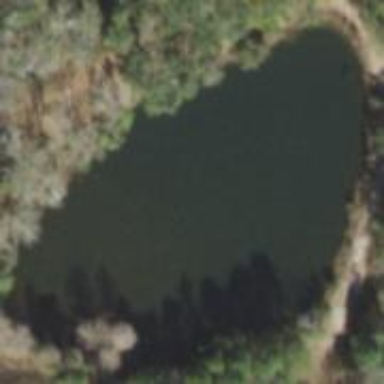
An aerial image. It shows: Reservoir of water.